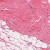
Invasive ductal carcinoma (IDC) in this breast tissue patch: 0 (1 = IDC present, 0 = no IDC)